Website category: game
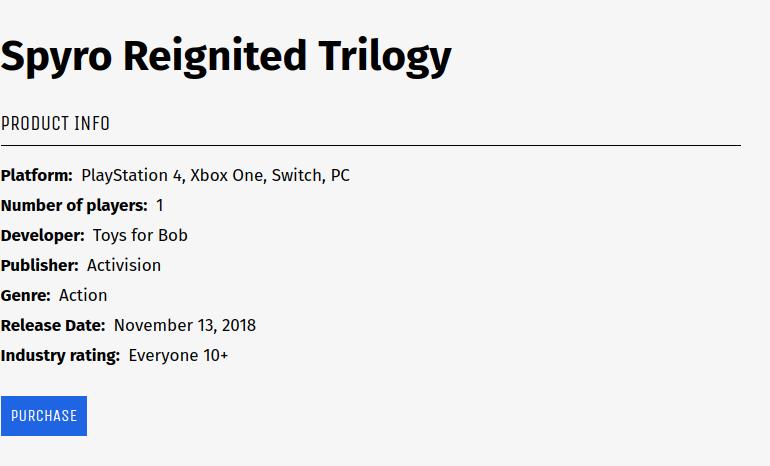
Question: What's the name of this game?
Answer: Spyro Reignited Trilogy

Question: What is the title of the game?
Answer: Spyro Reignited Trilogy

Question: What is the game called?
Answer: Spyro Reignited Trilogy

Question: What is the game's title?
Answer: Spyro Reignited Trilogy

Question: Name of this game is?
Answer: Spyro Reignited Trilogy

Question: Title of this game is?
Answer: Spyro Reignited Trilogy

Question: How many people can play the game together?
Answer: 1

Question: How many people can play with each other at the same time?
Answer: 1

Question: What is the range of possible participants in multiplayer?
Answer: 1

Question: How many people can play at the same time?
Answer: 1

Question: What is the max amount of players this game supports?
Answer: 1

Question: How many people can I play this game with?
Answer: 1

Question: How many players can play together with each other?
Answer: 1

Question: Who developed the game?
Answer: Toys for Bob

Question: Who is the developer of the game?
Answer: Toys for Bob

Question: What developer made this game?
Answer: Toys for Bob

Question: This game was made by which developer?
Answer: Toys for Bob

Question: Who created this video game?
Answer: Toys for Bob

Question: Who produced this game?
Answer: Toys for Bob

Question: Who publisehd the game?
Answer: Activision

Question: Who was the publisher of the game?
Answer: Activision

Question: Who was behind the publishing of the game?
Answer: Activision

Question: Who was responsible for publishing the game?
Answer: Activision

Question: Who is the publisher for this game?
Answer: Activision

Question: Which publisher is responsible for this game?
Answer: Activision

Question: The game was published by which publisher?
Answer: Activision

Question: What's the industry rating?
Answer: Everyone 10+

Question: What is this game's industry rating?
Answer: Everyone 10+

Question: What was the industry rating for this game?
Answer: Everyone 10+

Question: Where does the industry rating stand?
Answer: Everyone 10+

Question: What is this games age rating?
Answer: Everyone 10+

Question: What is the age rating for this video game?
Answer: Everyone 10+

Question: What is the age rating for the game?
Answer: Everyone 10+

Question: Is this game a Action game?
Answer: yes

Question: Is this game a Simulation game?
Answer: no

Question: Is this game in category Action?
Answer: yes

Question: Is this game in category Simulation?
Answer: no

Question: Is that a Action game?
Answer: yes

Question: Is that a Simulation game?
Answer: no

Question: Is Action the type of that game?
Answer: yes

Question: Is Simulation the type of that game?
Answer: no

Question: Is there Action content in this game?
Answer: yes

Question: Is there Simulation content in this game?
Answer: no

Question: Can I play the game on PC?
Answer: yes

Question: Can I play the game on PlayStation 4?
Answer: yes

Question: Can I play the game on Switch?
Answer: yes

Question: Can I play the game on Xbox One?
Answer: yes

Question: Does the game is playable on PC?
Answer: yes

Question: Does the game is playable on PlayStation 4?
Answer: yes

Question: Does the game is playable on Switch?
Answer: yes

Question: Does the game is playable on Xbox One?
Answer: yes

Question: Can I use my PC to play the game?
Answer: yes

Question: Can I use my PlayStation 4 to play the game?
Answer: yes

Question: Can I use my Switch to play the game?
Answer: yes

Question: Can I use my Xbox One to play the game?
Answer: yes

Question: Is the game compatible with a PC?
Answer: yes

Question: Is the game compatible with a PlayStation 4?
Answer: yes

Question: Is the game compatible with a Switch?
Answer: yes

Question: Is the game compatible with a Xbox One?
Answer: yes